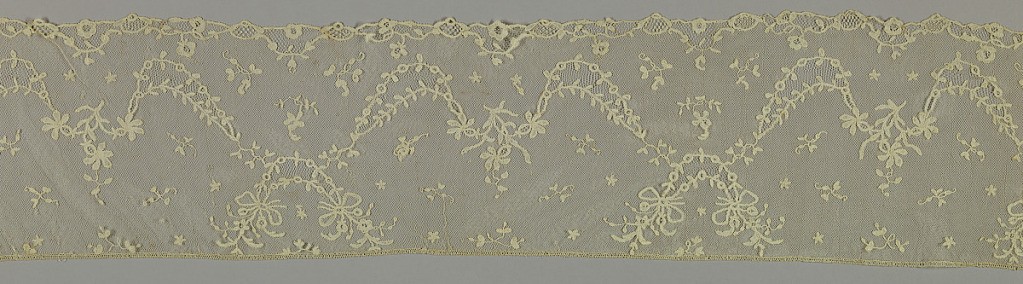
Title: Border
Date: late 18th century
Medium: linen Technique: bobbin lace, Brussels style
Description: Lace border with a lozenge shape mesh has a design of swags and garlands and a scattering of small flowers. Lower edge is scalloped with a variety of open stitches. The joins between the pieces are visible.